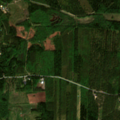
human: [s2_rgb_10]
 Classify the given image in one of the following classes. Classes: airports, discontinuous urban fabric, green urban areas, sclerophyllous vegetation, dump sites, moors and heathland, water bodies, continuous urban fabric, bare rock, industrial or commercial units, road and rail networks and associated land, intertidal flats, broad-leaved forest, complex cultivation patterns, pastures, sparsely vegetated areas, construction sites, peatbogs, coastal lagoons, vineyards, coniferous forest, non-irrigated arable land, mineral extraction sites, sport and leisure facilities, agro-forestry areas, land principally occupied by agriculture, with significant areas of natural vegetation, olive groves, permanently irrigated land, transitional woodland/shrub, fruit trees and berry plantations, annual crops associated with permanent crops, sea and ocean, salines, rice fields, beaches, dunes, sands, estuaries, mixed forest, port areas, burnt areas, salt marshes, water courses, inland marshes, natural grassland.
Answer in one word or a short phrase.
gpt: land principally occupied by agriculture, with significant areas of natural vegetation, mixed forest